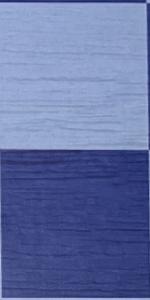
Label: Empty